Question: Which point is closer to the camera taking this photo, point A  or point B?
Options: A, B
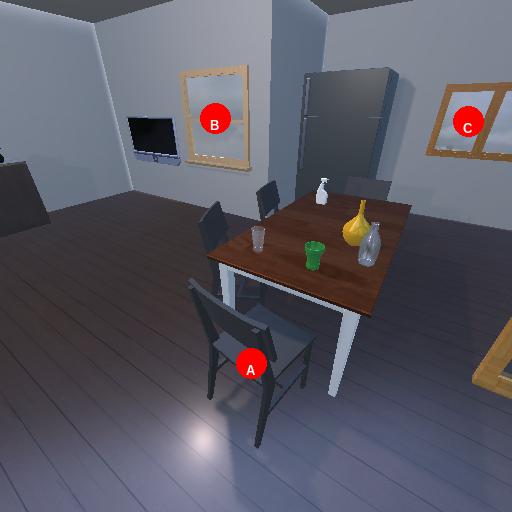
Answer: A